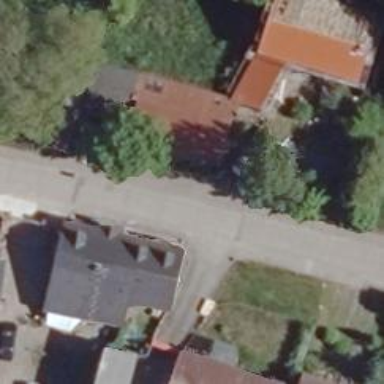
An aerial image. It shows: Residential road.